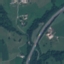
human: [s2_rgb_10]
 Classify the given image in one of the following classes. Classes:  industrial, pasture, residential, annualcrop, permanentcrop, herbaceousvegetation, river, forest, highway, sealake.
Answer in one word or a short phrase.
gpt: Highway